Field crop: maize
Growth stage: 2
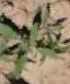
Species: atriplex